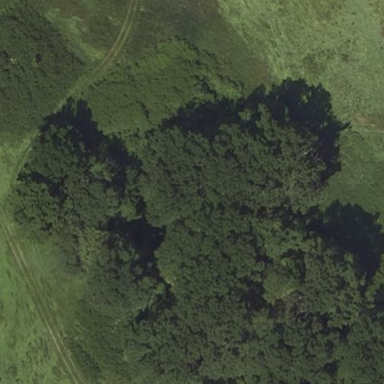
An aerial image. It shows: Woodland consisting of broadleaved trees.